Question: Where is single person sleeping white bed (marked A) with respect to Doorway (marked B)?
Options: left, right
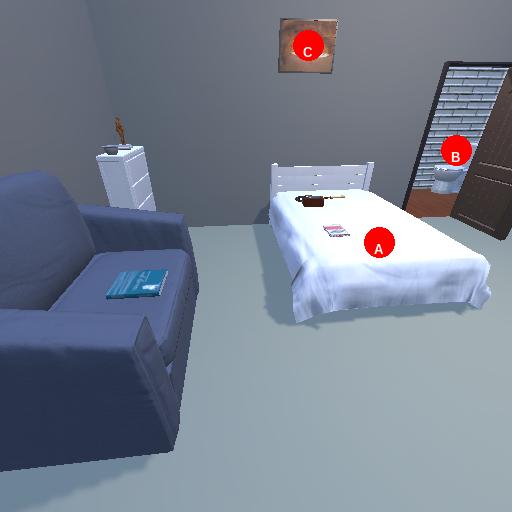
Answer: left